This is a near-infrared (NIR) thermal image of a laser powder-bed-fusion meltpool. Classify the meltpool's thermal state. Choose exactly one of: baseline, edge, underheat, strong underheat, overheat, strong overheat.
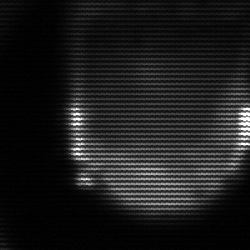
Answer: edge